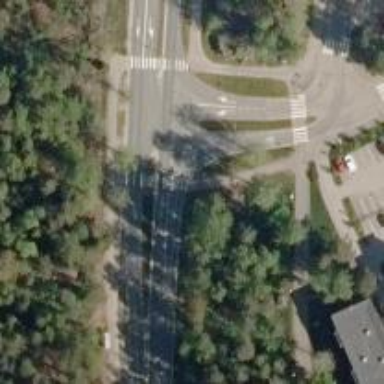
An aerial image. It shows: Marked road crossing with pedestrian island.